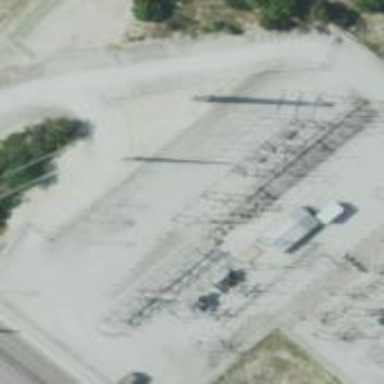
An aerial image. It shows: Power tower.